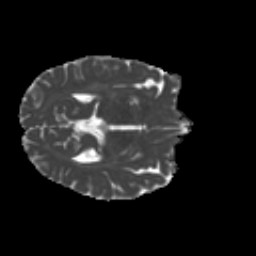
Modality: MD
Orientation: axial
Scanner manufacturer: siemens
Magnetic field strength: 3 T
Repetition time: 4.16 s
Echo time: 0.0806 s